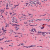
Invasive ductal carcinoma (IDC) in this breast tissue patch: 1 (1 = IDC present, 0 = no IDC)